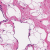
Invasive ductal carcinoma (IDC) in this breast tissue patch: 0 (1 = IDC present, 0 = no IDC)